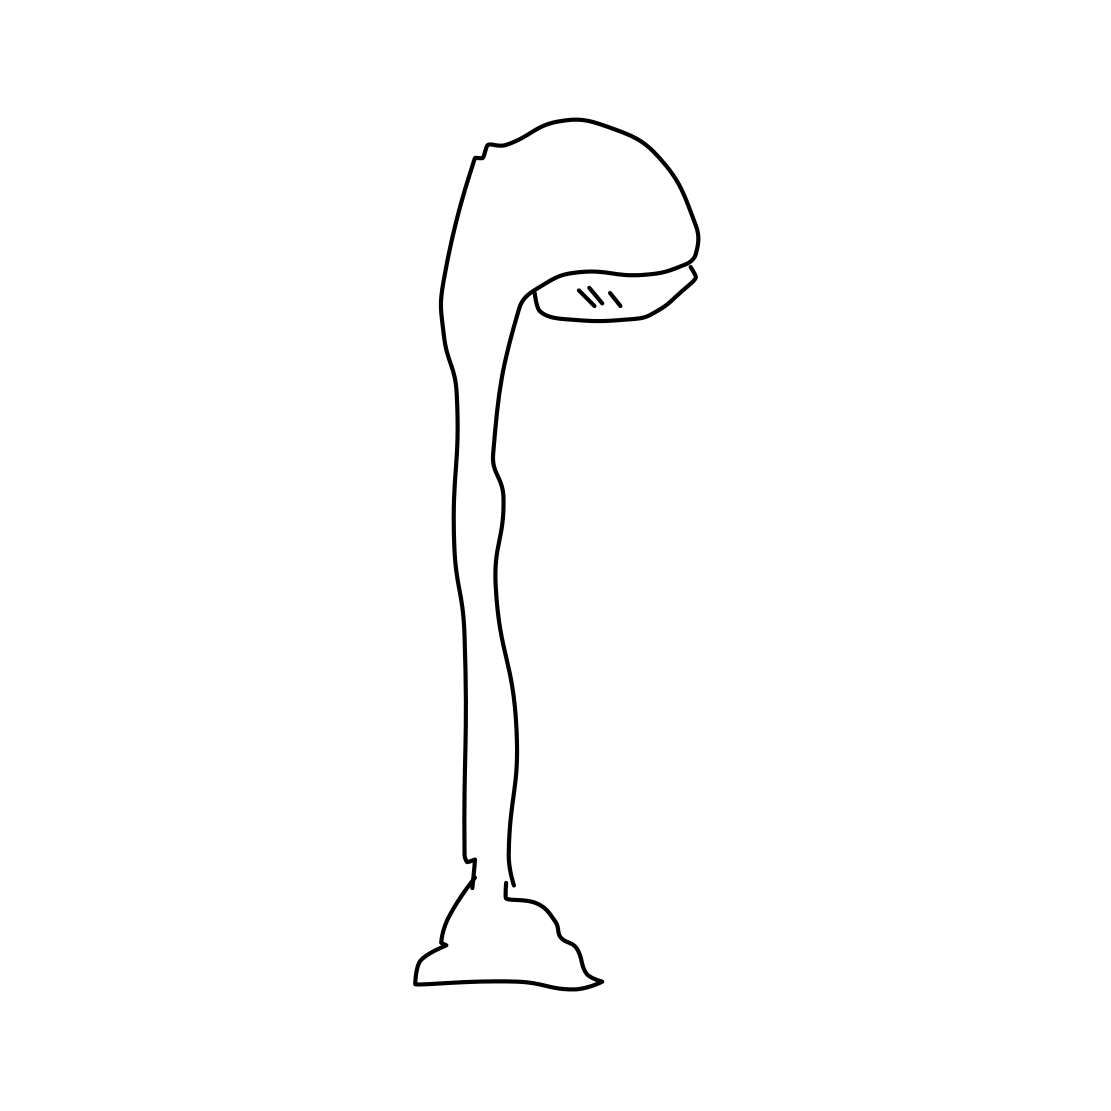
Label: streetlight